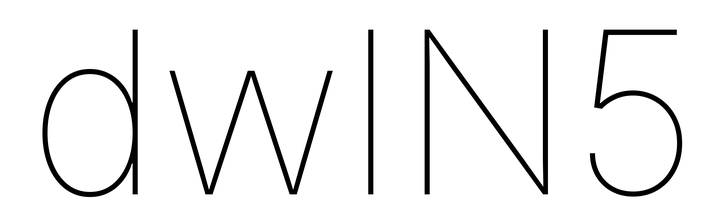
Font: Inter_Thin